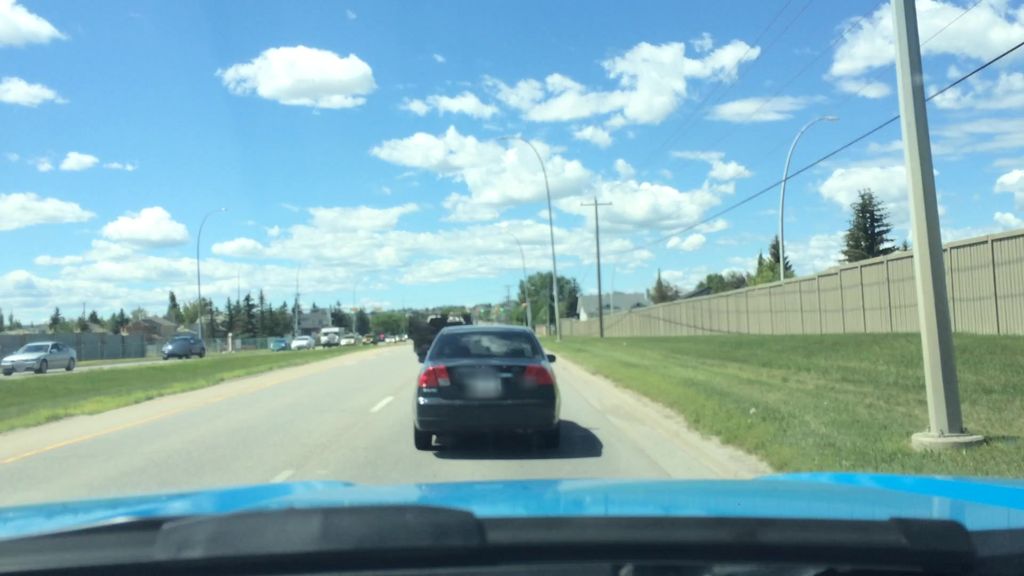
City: calgary